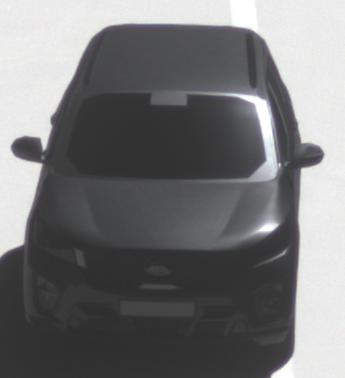
Make: KIA
Model: Sorento 2.2 CRDi
Detailed model: Sorento (UM)
Model produced from: 2015/03
Model produced until: 2017/10
Doors: 5
Color: black
Road condition: dry road
Daytime: midday
Contrast: high contrast